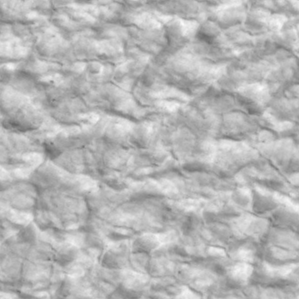
Label: non_frost